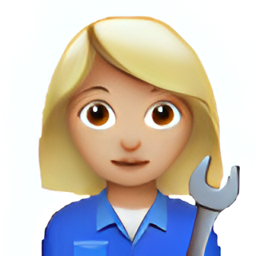
Name: female mechanic type 3
Emoji: 👩🏼‍🔧
Group: People & Body
Sub-group: person-role